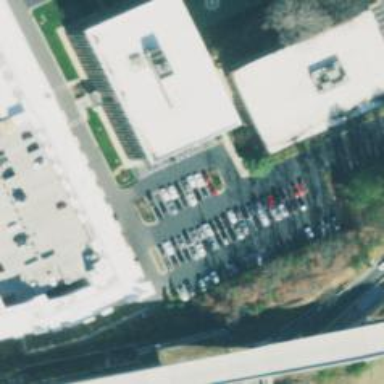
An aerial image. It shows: Office building.